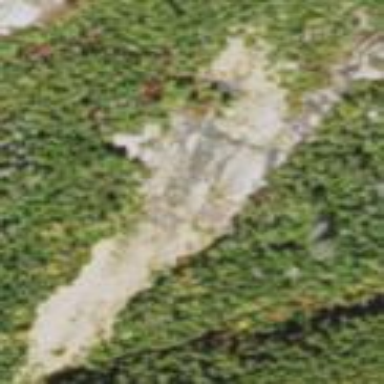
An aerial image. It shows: Landscape of bare rock.